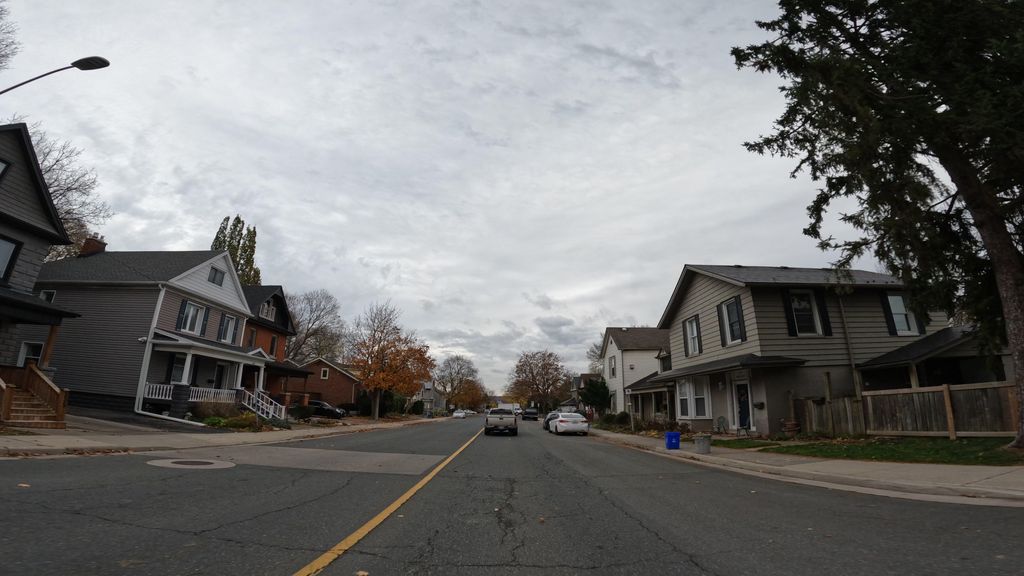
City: hamilton